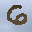
Label: 6